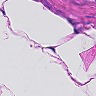
Metastatic tissue present: no